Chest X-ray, PA view. Patient: 22 years old, sex M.
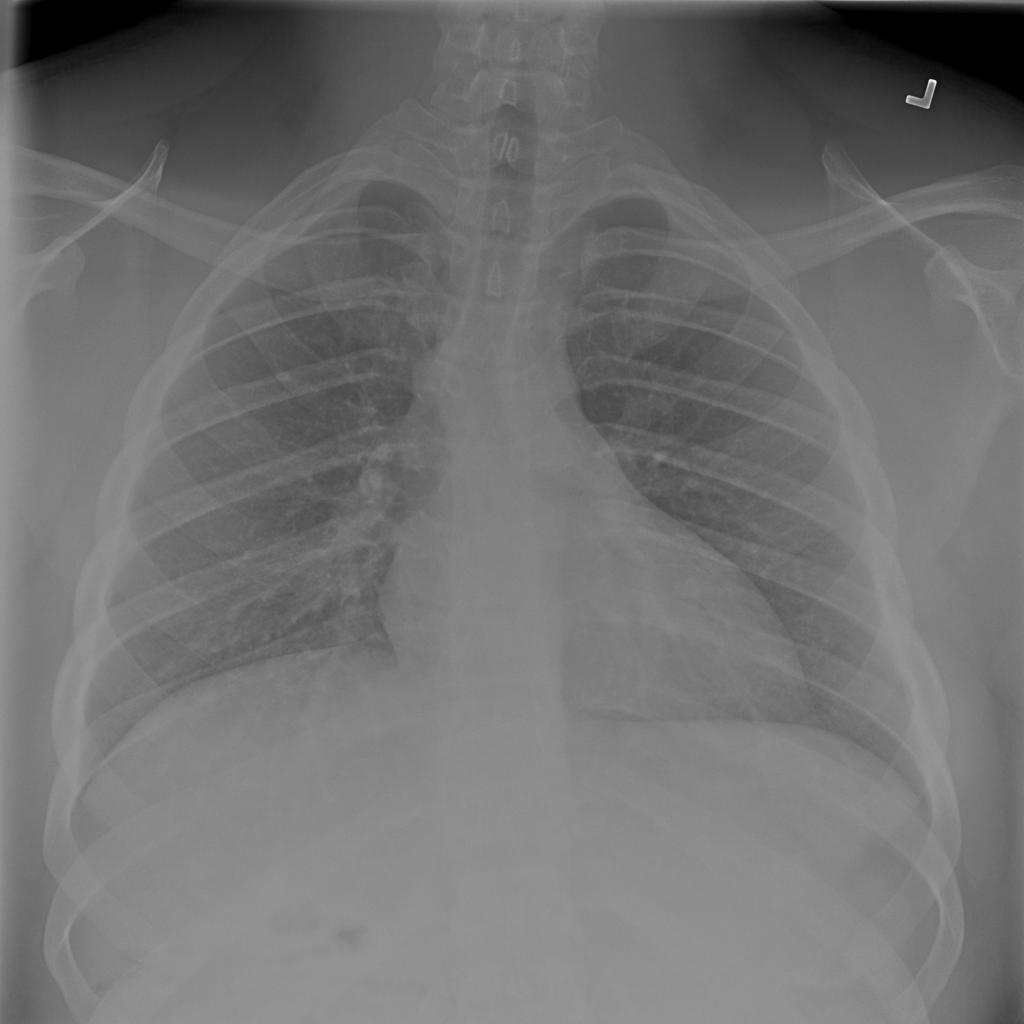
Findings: No Finding